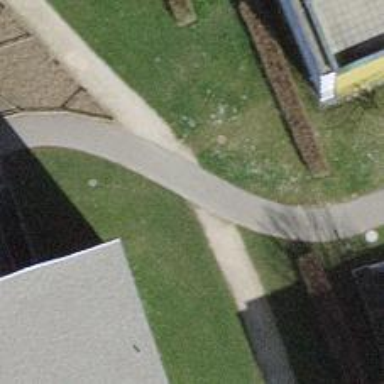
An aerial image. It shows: Footway with gravel surface.